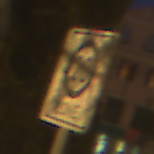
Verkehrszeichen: EndeZone20
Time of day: Night
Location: Outdoor (Urban)
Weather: Clear
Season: NotSpecified
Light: Artificial